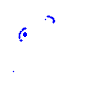
Particle: proton